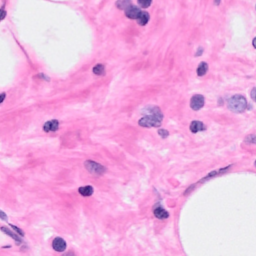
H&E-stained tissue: Breast